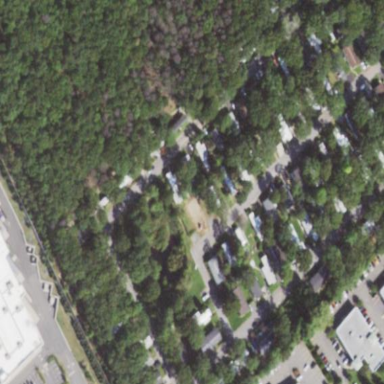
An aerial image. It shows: This residential area consists of single-family homes.